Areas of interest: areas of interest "Swimming Pool"
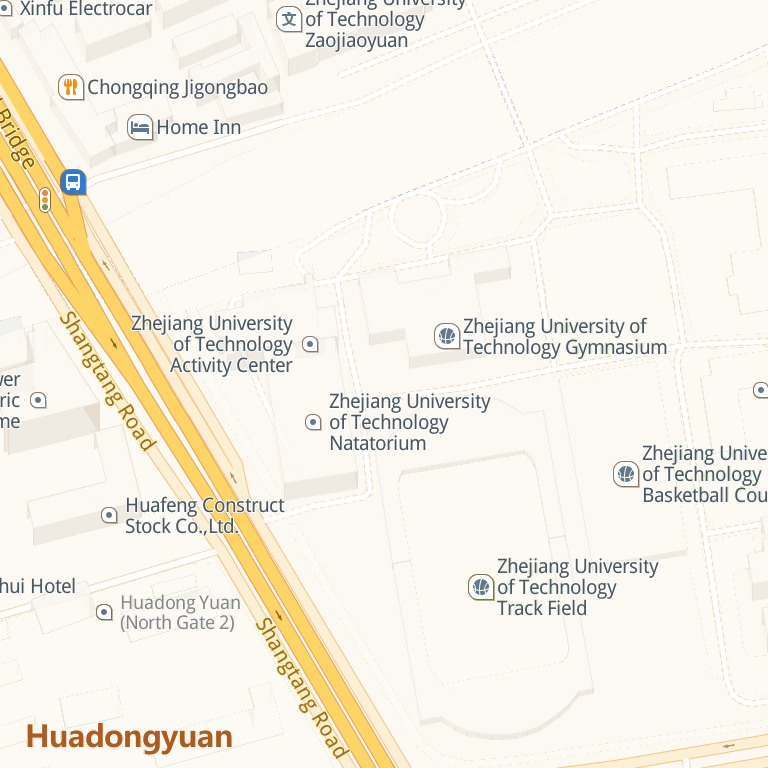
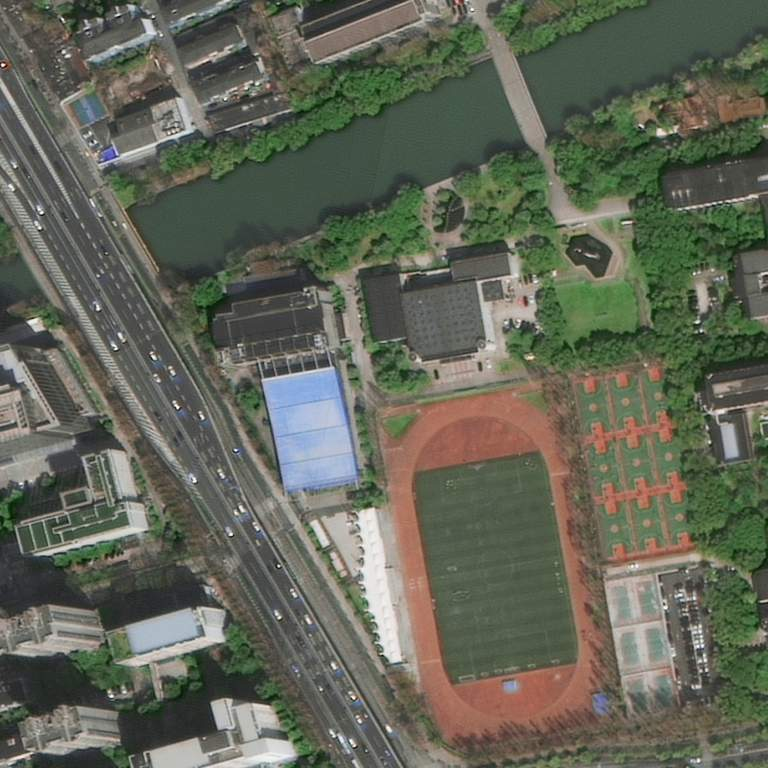